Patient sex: M
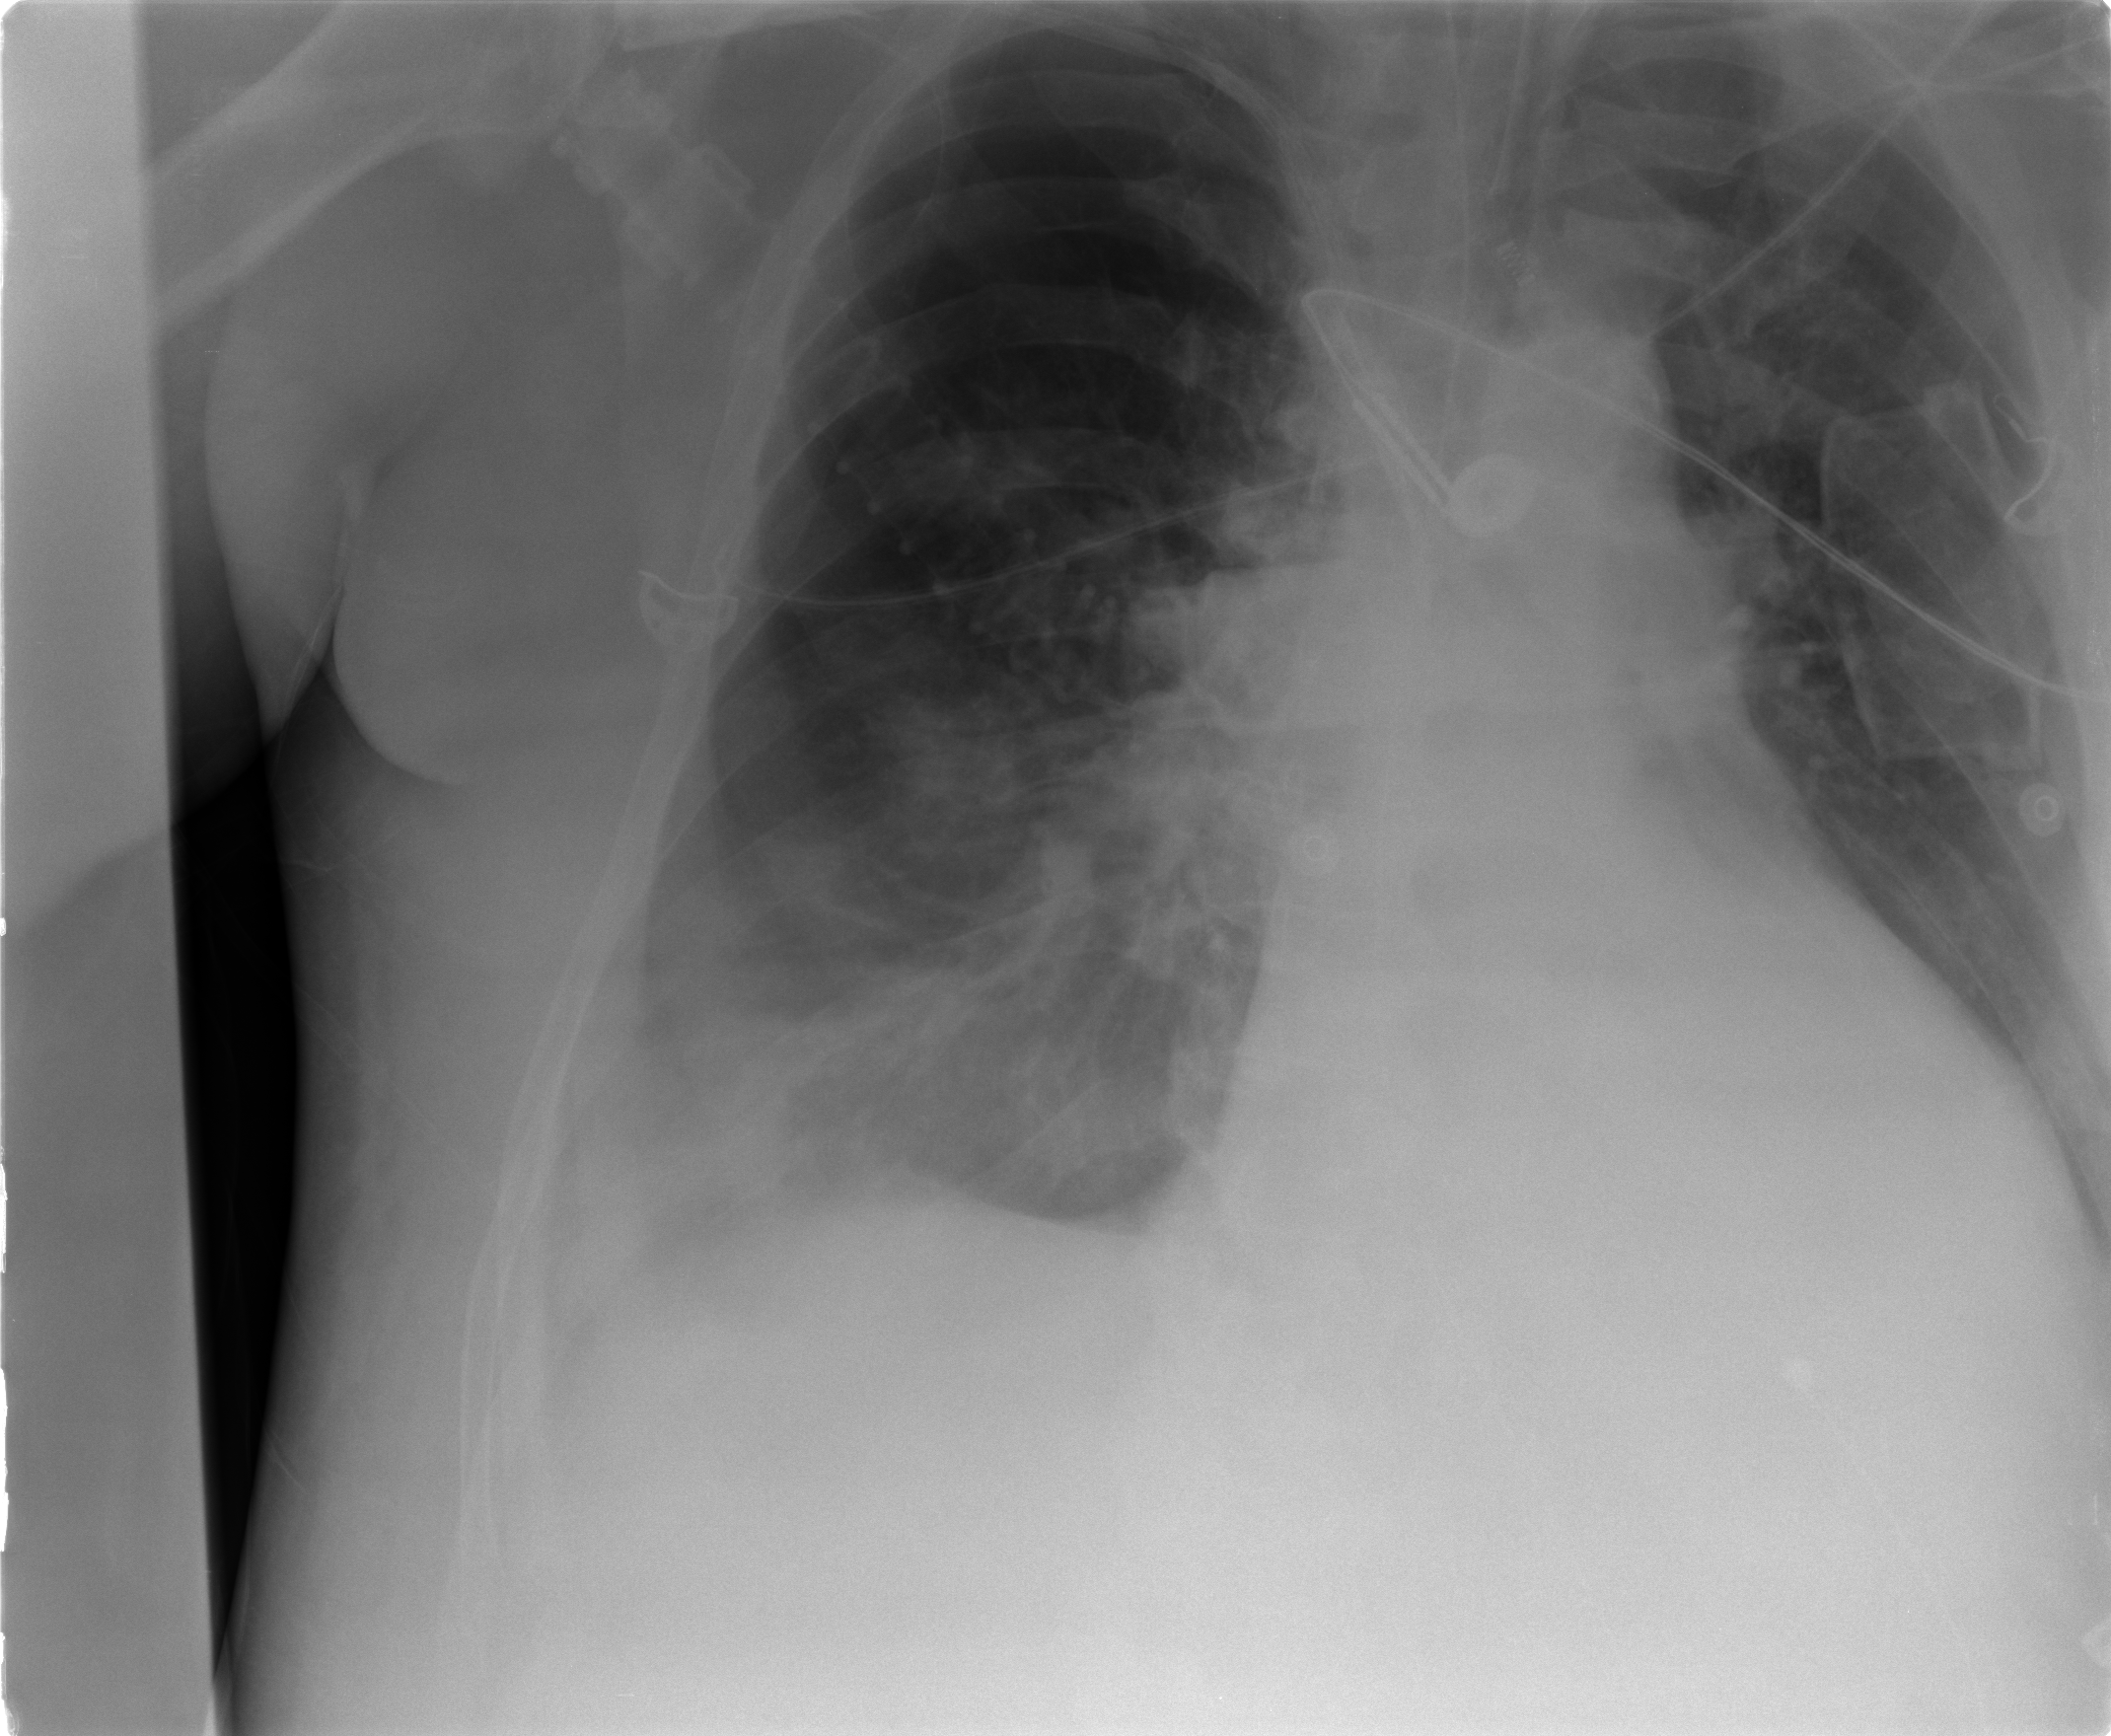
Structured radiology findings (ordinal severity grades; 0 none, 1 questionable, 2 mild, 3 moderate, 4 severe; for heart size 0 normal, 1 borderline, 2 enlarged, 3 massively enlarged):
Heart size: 2
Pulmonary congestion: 2
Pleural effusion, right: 2
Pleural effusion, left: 2
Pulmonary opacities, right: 2
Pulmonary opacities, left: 1
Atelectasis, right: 2
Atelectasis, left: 2